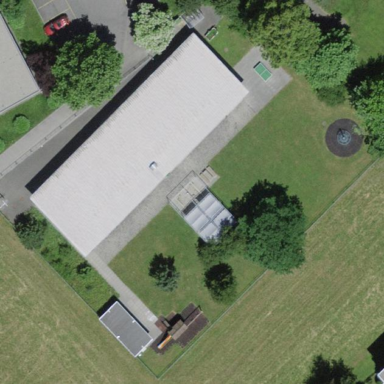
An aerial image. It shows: Kindergarten.